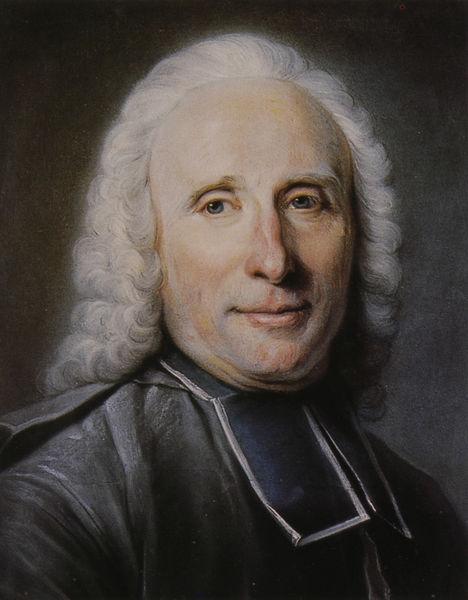
Titel: La Chanoine de la cathédrale de Reims, Der Domherr der Kathedrale von Reims
Künstler: Maurice Quentin de La Tour
Standort: Dijon
Institution: Musée des Beaux-Arts
Schlagwörter: blau, dunkel, gemälde, haut, kopf, mann, schatten, weiß, gelb, grün, frau, frisur, grau, haar, hell, hintergrund, licht, mund, nase, pastell, schwarz, stirn, blick, malerei, alt, anzug, bart, hemd, jung, richter, augen, barock, blass, gesicht, kragen, silber, ärmel, bild, bildnis, herr, portrait, porträt, öl, pastos, auge, geistlicher, haare, kostüm, kutte, mantel, klassizismus, augenbrauen, blaue augen, blässe, brustbild, en face, frontal, kinn, lippen, locken, löckchen, puder, rosa, schultern, oval, perücke, lächeln, seitlich, wangen, ruhe, alter mann, farbe, kahl, rand, hohe, wolle, brauen, wange, augenbraue, hoch, freude, gesich, greis, strin, leinwand, bekleidung, braue, talar, pfarrer, rasiert, doppelkinn, mittelalter, pastor, priester, romanik, bleich, mönch, vorderansicht, nas, freundlich, opa, schulterklappe, bäffchen, vorne, graue haare, trist, auftrag, weisshaarig, beffchen, friedrich der große, frontal ansicht, brain, dreitagebart, porzrät, wollig, mottelalter